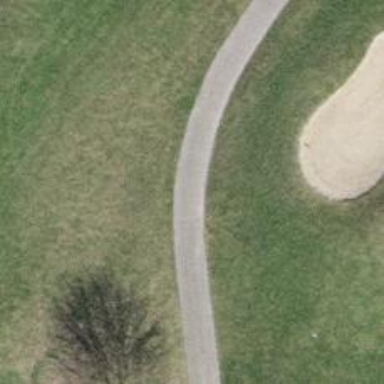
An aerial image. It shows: Footway made of paving stones that serves as golf cartpath.